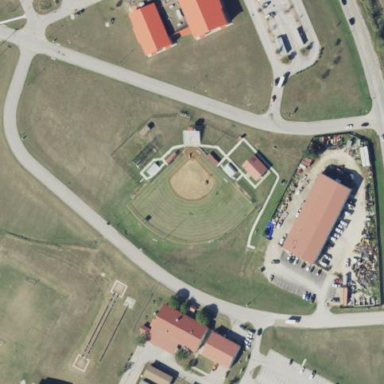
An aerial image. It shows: Baseball pitch for leisure land activities.